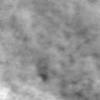
Label: no_change